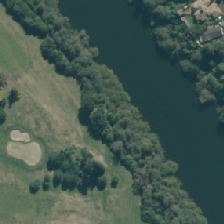
Land cover: urban_parkland